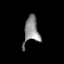
Tissue: lung
Cell type: Fibroblasts
Senescence score: 0.6468
Nuclear area (px): 397
Mean DAPI intensity: 135.431